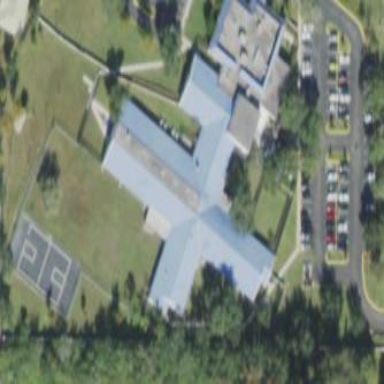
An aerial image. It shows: Hospital building.